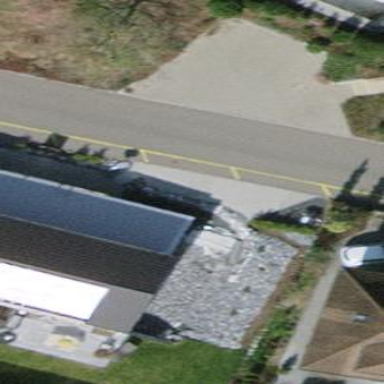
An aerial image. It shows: Simple house.